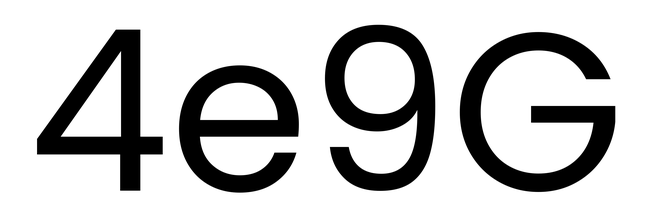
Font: Poppins-Regular